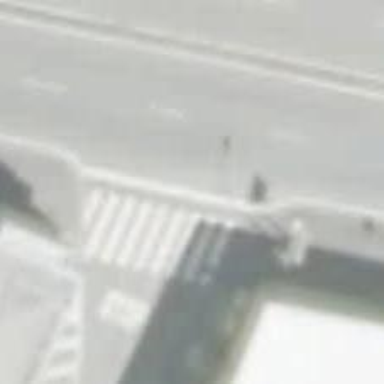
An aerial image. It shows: Stop road.